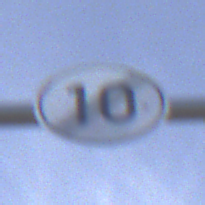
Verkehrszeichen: EndeGeschwindigkeit10
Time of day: SunriseSunset
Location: Outdoor (Nature)
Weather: PartlyCloudy
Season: NotSpecified
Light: Natural